Question: I have a 'UITableView' in my app that for each cell pulls an image from the internet. While that image is being pulled, I have a placeholder image there (set in InterfaceBuilder). However, when I set the 'UIImageView' to the new image from the web, it simply covers up the old image rather than replaces it. This would be fine except for the fact that you can actually see the old image, given that both images are 'aspect-fit' and don't necessarily take up the whole 'imageView'.
Is it a thread problem? Is there a method in which I can set the placeholder image so it is there immediately, even before 'cellForRowAtIndexPath'?

'''
- (UITableViewCell *)tableView:(UITableView *)tableView cellForRowAtIndexPath:(NSIndexPath *)indexPath {
// Get a new or recycled cell
RosterListingCellTableViewCell *cell = [tableView dequeueReusableCellWithIdentifier:@"RosterCell" forIndexPath:indexPath];
LineListing *thisRosterListing = [self.rosters objectAtIndex:indexPath.row];
cell.playerNumberLabel.text = [NSString stringWithFormat:@"#%@",thisRosterListing.number];
cell.playerNameLabel.text = thisRosterListing.name;
cell.imageView.backgroundColor = [UIColor clearColor];
cell.imageView.contentMode = UIViewContentModeScaleAspectFill;
cell.imageView.clipsToBounds = YES;
UIImage *playerImage = [self.imageCache objectForKey:thisRosterListing.playerImageURL];
cell.imageView.image = playerImage;
if (playerImage == nil) {
NSURLSessionConfiguration *sessionConfig =
[NSURLSessionConfiguration defaultSessionConfiguration];
NSURLSession *session = [NSURLSession sessionWithConfiguration:sessionConfig delegate:self delegateQueue:nil];
thisRosterListing.playerImageURL = [thisRosterListing.playerImageURL stringByReplacingOccurrencesOfString:@"small" withString:@"medium"];
NSURLSessionDataTask *imageData = [session dataTaskWithURL:[NSURL URLWithString: thisRosterListing.playerImageURL]
completionHandler:^(NSData *data,
NSURLResponse *response,
NSError *error) {
// handle NSData
UIImage *image = [UIImage imageWithData:data];
thisRosterListing.image = image;
[self.imageCache setObject:image forKey:thisRosterListing.playerImageURL];
dispatch_async(dispatch_get_main_queue(), ^{
cell.imageView.image = image;
[self.tableView reloadData];
});
}];
[imageData resume];
}
UIImageView *imageView = [[UIImageView alloc] initWithFrame:CGRectMake(0, 0, 20, 20)];
imageView.image = [UIImage imageNamed:@"indicator"];
cell.accessoryView = imageView;
cell.backgroundColor = [UIColor clearColor];
// set selection color
UIView *myBackView = [[UIView alloc] initWithFrame:cell.frame];
myBackView.backgroundColor = [UIColor clearColor];
cell.selectedBackgroundView = myBackView;
return cell;
}
'''
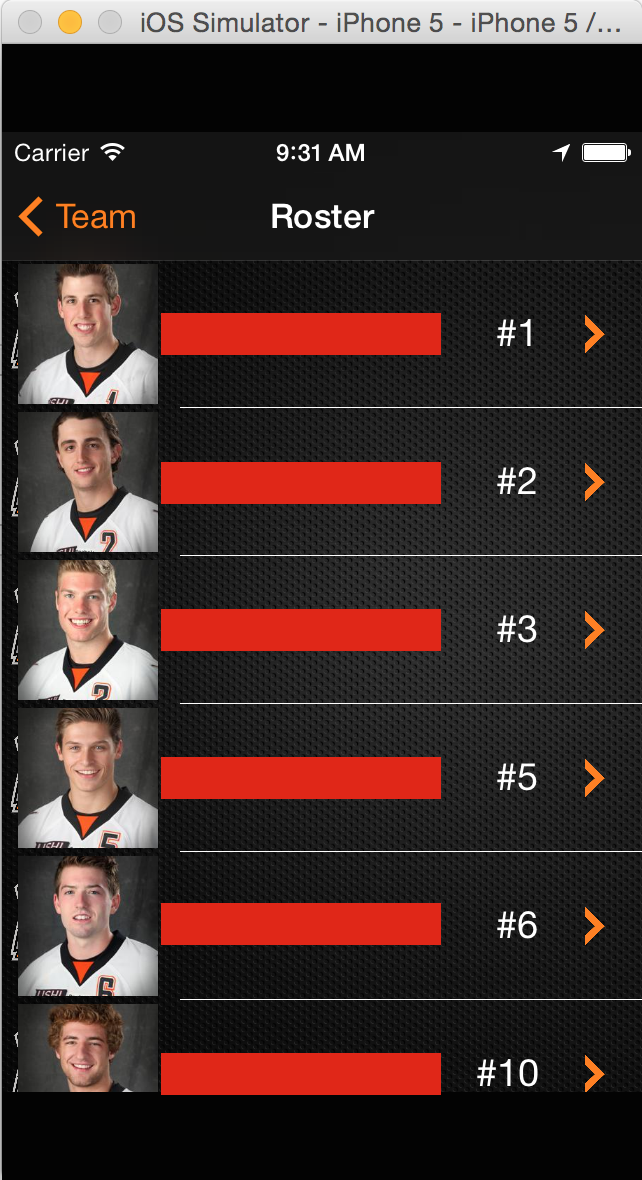
Answer: I think you are setting an image on two different UIImageViews. If you click the "Debug view hierachy"

button on the bottom toolbar when xcode is running what do you see. Are the images on two different imageviews. I don't think it possible for one UIImageView to share two UIImages